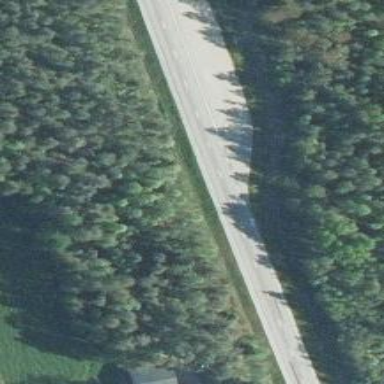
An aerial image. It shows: Asphalt trunk highway.